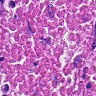
Metastatic tissue present: yes